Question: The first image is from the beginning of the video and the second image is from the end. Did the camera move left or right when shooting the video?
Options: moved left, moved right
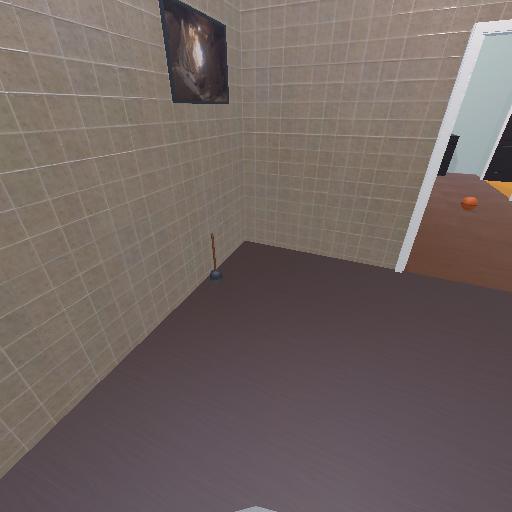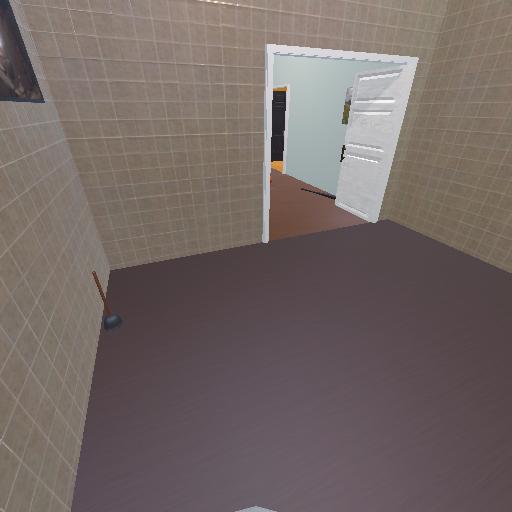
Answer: moved left